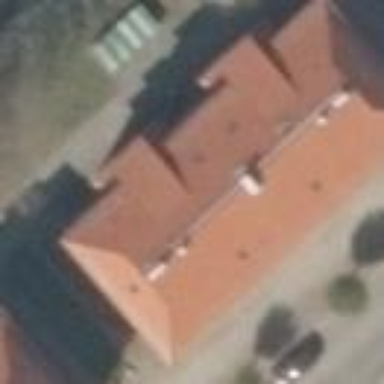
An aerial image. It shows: Hipped roof on apartment building.